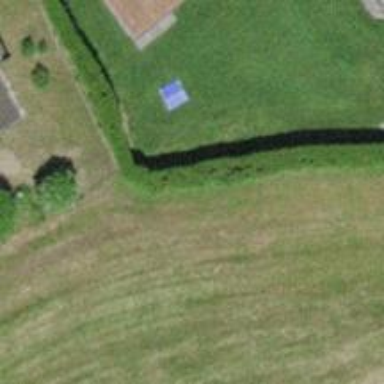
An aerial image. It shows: Hedge barrier.